Question: One of my favorite tricks in base graphics is a pickup from Bill Dunlap. Being able to place numeric values (or any values) above bars in a bar plot (I don't use it but once in a while but love it).
'''
mtcars2 <- mtcars[order(-mtcars$mpg), ]
par(cex.lab=1, cex.axis=.6,
mar=c(6.5, 3, 2, 2) + 0.1, xpd=NA) #shrink axis text and increas bot. mar.
barX <- barplot(mtcars2$mpg,xlab="Cars", main="MPG of Cars",
ylab="", names=rownames(mtcars2), mgp=c(5,1,0),
ylim=c(0, 35), las=2, col=mtcars2$cyl)
mtext(side=2, text="MPG", cex=1, padj=-2.5)
text(cex=.5, x=barX, y=mtcars2$mpg+par("cxy")[2]/2, mtcars2$hp, xpd=TRUE)
'''
Which gives you:

I want to be able to do the same sort of annotation with faceted bar plots in ggplot. Obviously the values would also have to be by the same two variables you faceted to plot by so you could obtain them with ftable. I'd like to take the ftable results below (for non zero values) and place them above their respective bars.
'''
library(ggplot2)
mtcars2 <- data.frame(id=1:nrow(mtcars), mtcars[, c(2, 8:11)])
mtcars2[, -1] <- lapply(mtcars2[, -1], as.factor)
with(mtcars2, ftable(cyl, gear, am))
ggplot(mtcars2, aes(x=cyl)) + geom_bar() +
facet_grid(gear~am)
'''
This seems pretty difficult to me but maybe it'll be easier than I think. Thank you in advance for thinking about this problem.
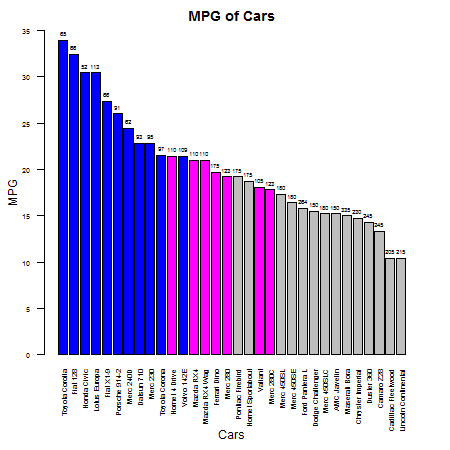
Answer: Am I right in thinking that you just want the count (i.e the height) of each non-zero bar? If so, you can achieve that with
'''
ggplot(mtcars2, aes(x=cyl)) +
geom_bar() +
facet_grid(gear~am) +
stat_bin(geom="text", aes(label=..count.., vjust=-1))
'''
Which produces this graph (you may have to do some tweaking to get that highest label to show):

'count' is a new variable in a dataframe created by stat_bin(), which is why you have to reference it with '..count..'